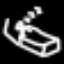
Label: bed